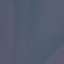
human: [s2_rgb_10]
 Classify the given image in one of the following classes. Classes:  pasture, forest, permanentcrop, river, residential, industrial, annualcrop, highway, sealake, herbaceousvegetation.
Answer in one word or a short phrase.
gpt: SeaLake